Field crop: maize
Growth stage: 2
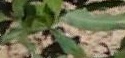
Species: maize